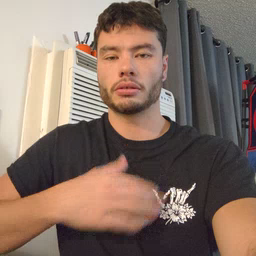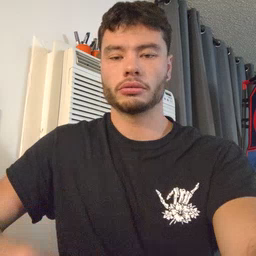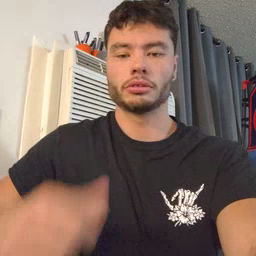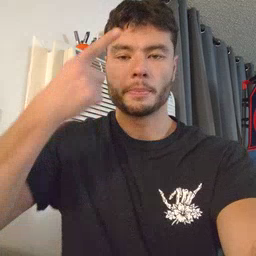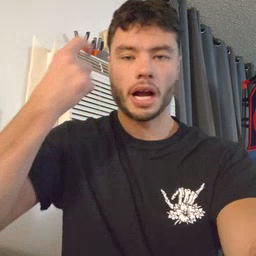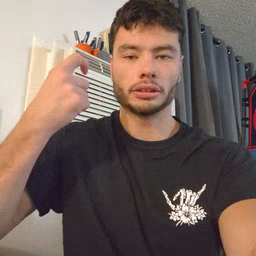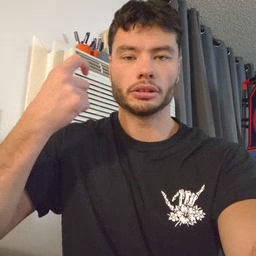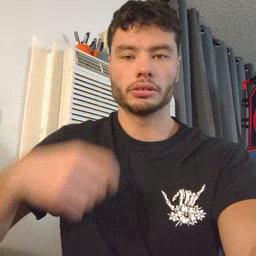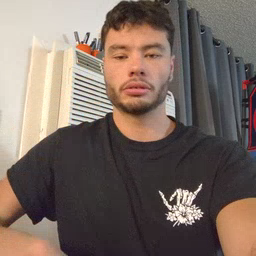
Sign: because